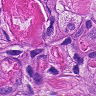
Metastatic tissue present: yes